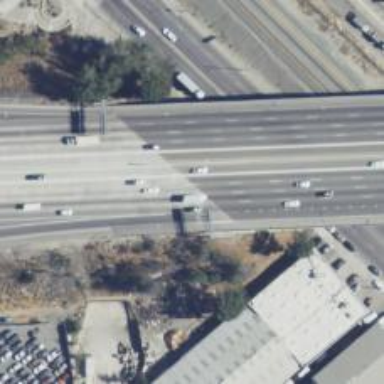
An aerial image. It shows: Motorway.